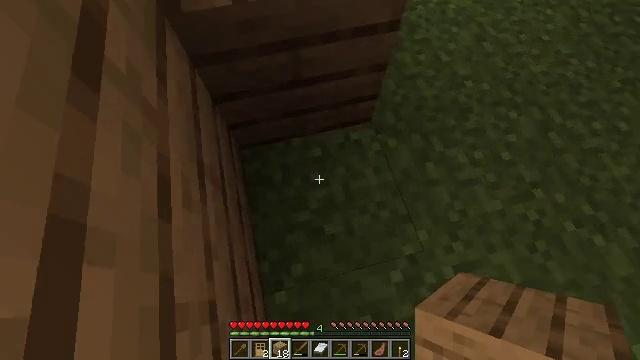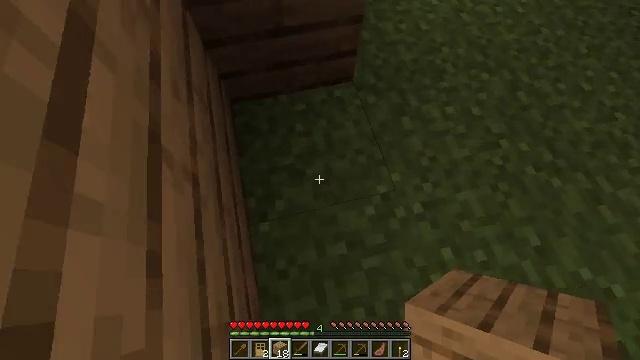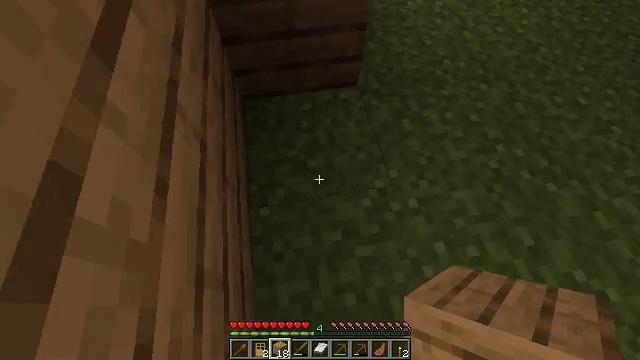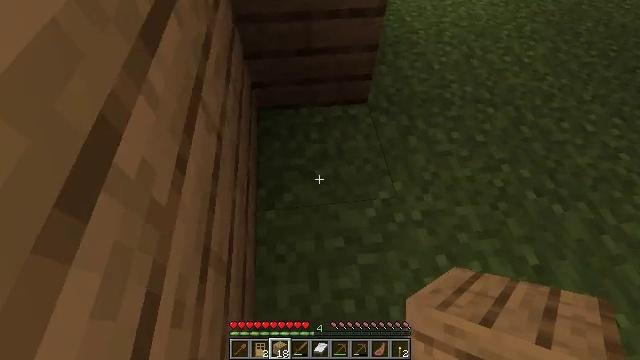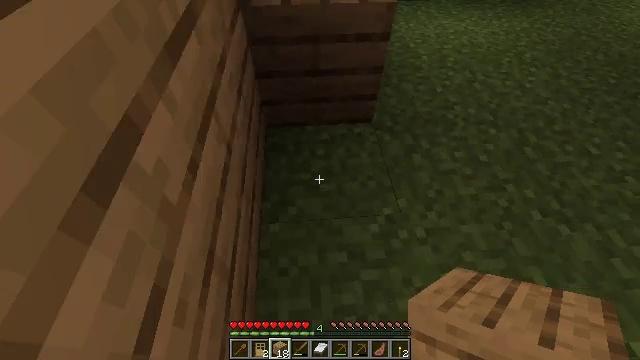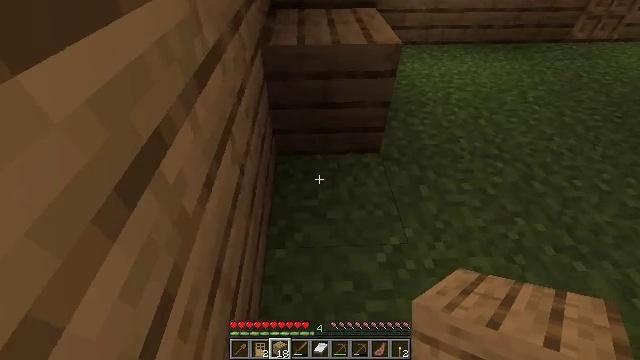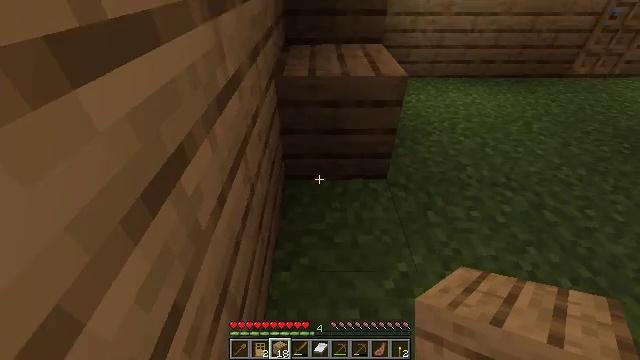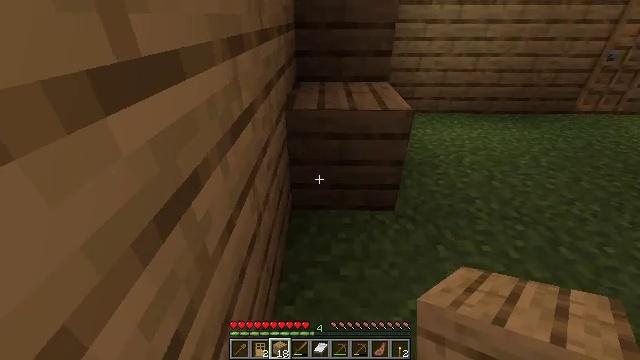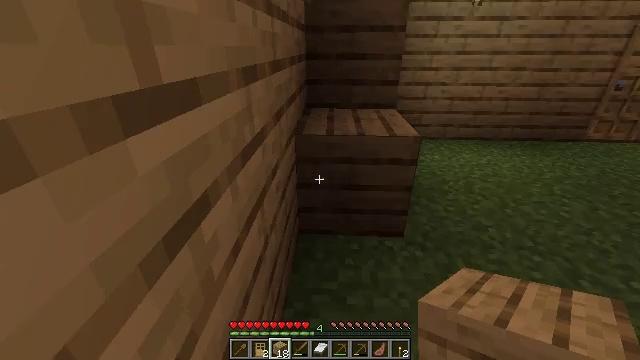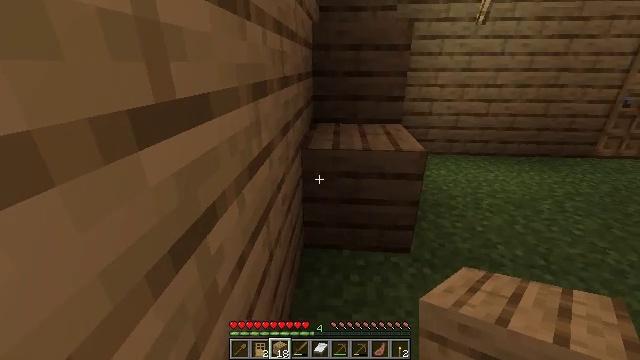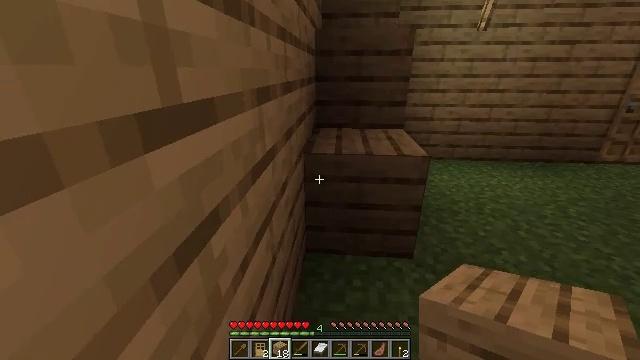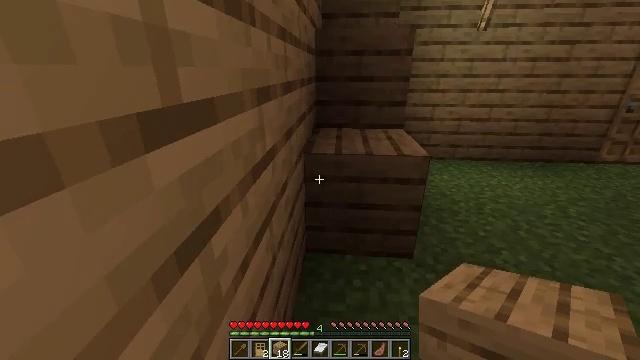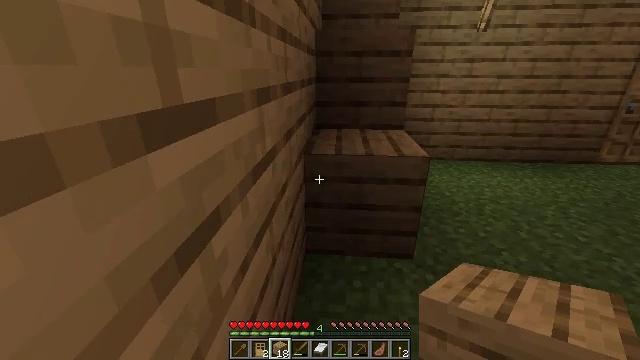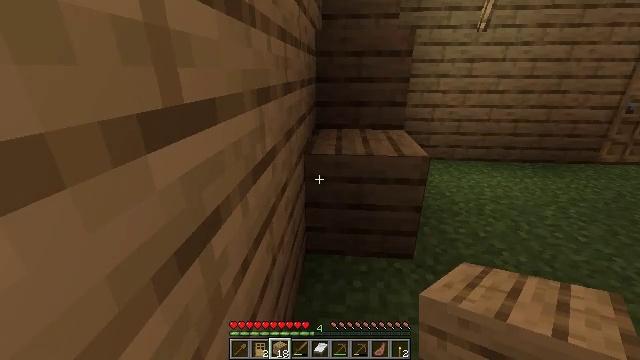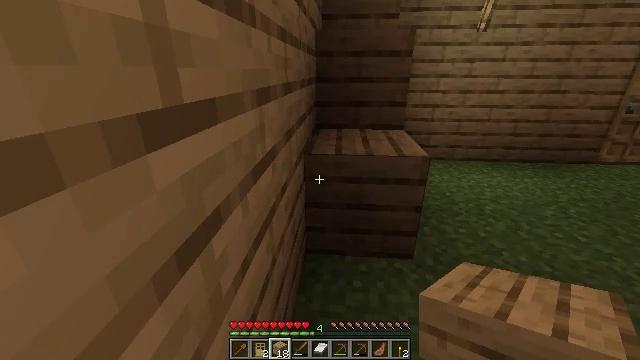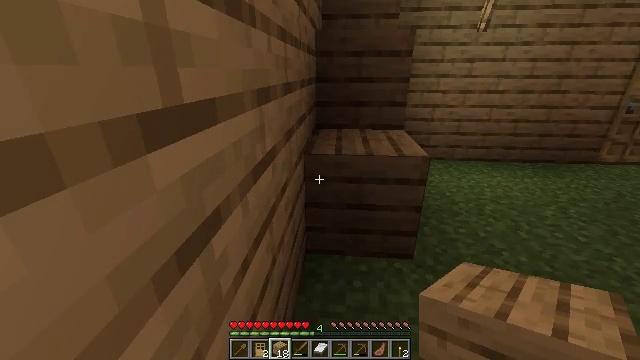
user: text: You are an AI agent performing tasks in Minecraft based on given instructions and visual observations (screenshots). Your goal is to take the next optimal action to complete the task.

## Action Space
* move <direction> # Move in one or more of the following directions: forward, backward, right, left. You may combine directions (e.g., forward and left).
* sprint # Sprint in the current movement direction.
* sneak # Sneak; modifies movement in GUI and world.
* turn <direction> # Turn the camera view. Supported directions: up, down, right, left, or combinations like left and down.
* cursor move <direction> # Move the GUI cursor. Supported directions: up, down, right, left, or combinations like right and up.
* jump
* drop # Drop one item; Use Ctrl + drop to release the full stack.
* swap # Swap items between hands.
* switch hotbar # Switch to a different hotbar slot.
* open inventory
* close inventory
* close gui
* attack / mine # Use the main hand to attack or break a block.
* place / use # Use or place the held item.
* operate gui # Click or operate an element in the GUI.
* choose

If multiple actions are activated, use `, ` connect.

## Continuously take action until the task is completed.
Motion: motion action
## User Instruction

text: Attack the oak planks to recycle it.
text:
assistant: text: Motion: move back
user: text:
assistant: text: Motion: move back, turn left and up
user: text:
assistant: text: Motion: turn left and up
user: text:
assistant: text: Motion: turn left and up
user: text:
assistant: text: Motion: turn left and up
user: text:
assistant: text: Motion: turn left and up
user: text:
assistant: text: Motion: turn left and up
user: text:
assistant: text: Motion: turn left and up
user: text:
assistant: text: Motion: turn left and up
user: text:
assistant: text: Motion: turn up
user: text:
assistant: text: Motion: no_op
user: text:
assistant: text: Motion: no_op
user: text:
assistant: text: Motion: no_op
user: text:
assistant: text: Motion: no_op
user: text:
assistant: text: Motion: no_op
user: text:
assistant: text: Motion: no_op
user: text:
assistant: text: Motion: turn right
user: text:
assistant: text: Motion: turn right
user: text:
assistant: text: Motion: no_op
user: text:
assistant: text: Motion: no_op
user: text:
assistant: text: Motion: no_op
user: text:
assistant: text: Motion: no_op
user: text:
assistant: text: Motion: no_op
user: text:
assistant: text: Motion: no_op
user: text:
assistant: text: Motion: no_op
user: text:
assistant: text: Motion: no_op
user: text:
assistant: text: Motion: no_op
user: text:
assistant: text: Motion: no_op
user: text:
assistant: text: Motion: no_op
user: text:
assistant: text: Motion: no_op